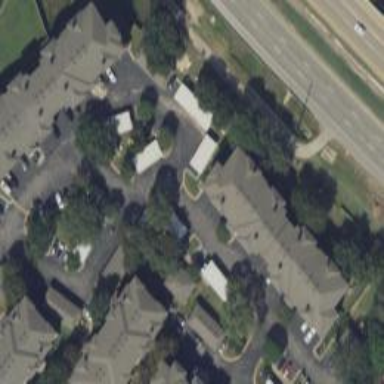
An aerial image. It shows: Image showing building with apartments.